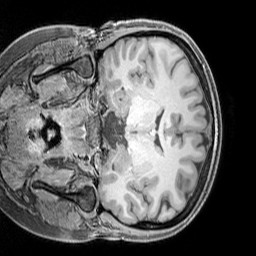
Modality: T1w
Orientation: coronal
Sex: female
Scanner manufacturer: siemens
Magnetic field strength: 3 T
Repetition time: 2.3 s
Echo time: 0.00226 s